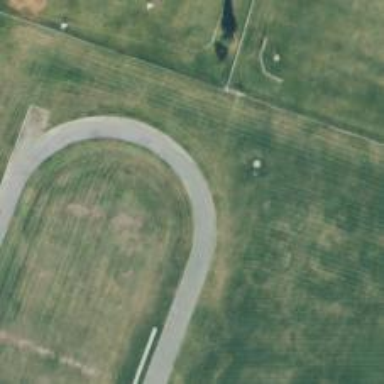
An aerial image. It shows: Track in leisure land.